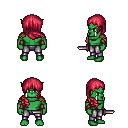
a pixel art fantasy rpg character, male body template, orc, green skin, leather shoulder armor, metal pants, ruby red right-swept hairstyle, leather bracers, dagger, four views (front, back, left, right), 2x2 character sprite sheet, small pixel art, hard edges, no anti-aliasing